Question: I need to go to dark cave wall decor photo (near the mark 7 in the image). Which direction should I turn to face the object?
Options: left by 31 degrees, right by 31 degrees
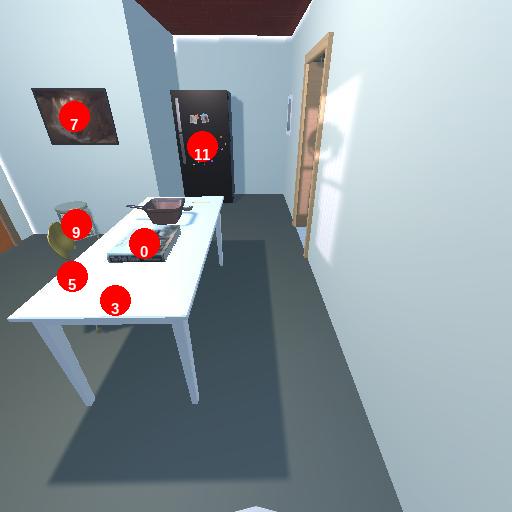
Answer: left by 31 degrees